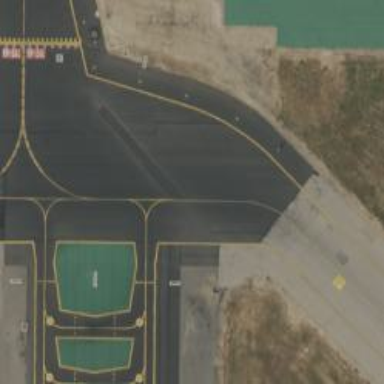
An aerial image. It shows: Image of taxiway at airport.